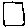
Label: square